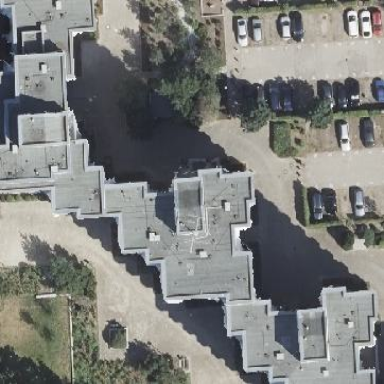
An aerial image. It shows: Flat-roofed apartment building with white facade.